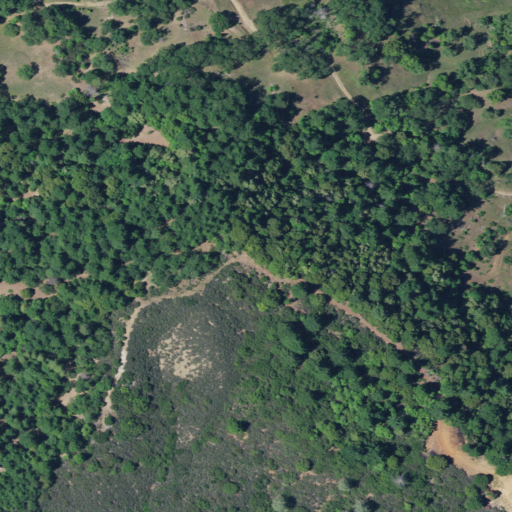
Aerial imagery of mountain in California named Fox Peak containing evergreen forest, shrub, mixed forest, and open development